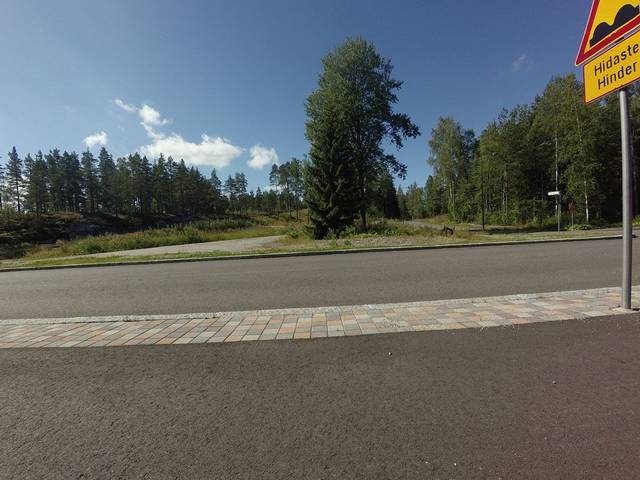
Region: Finland
Coordinates: 60.147, 24.587